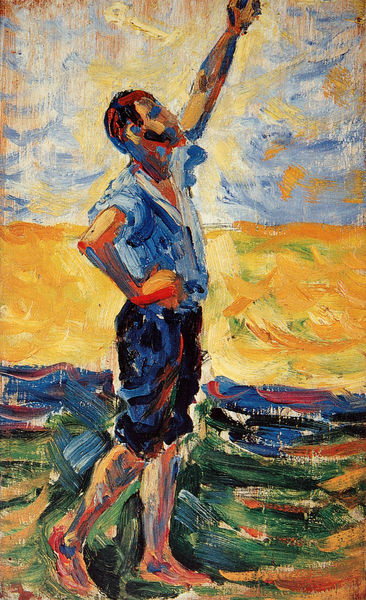
Titel: Studie für "Au temps d'harmonie". Stehender Mann
Künstler: Paul Signac
Standort: Saint-Tropez
Institution: Annonciade
Schlagwörter: blau, gemälde, hand, himmel, kopf, körper, mann, meer, nackt, wasser, weiß, wolken, gelb, grün, impressionismus, landschaft, sand, see, braun, bunt, geste, hell, licht, orange, profil, schwarz, blick, gras, rot, wiese, expressionismus, bart, hemd, hose, arm, gesicht, halten, kragen, mensch, ärmel, porträt, öl, ebene, erde, feld, horizont, natur, weite, gehen, pastos, sonne, boden, figur, haare, pose, stehend, beine, bein, farbig, füße, sommer, strand, welle, wellen, haltung, hosen, warm, abstrakt, farben, modern, wüste, farbe, linien, dehnen, luft, duktus, impressionistisch, kraft, sport, homme, portrait, gemaälde, streifen, junge, ellenbogen, knie, waden, zeigen, striche, bauer, kornfeld, gestalt, impression, unscharf, oben, barfuss, stolz, fuss, urlaub, faust, strich, tupfen, pinsel, sieg, pinselduktus, pinselstrich, senkrecht, ganzfigur, ausstrecken, hochgekrempelt, freiheit, hüfte, pinselstriche, waagerecht, impressionissmus, deuten, register, fackel, gestreckt, winken, grüßen, farbflecken, blai, matisse, bundhose, but, farbfelecke, fauve, gestisch, greifend, hochgekremmpelt, hodler, impressionniste, kurze hosen, short, shorts, sonnenanbeter, spatel, gereckt, wasseer, zeigend, grün gelb, haose, he,d, eingestützter arm, abstraktiob, feld sonne, 2o. jahrhundert